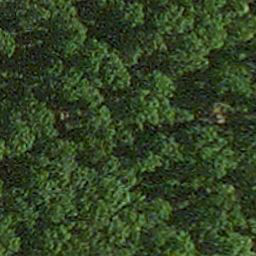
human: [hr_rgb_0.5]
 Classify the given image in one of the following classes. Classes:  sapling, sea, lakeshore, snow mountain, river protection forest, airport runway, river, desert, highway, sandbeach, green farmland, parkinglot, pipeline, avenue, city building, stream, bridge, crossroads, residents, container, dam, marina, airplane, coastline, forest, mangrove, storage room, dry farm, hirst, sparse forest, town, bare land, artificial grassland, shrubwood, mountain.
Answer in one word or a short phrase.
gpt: forest